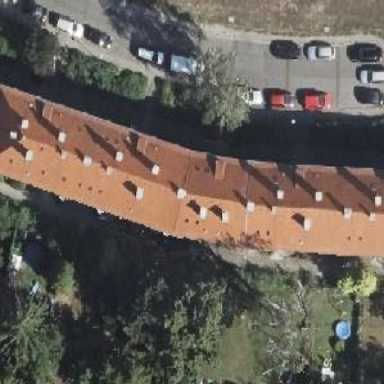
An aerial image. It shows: Apartment building with hipped roof.